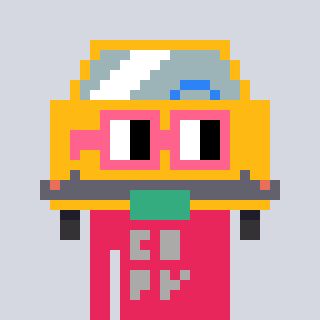
a pixel art character with square pink glasses, a taxi-shaped head and a redpinkish-colored body on a cool background